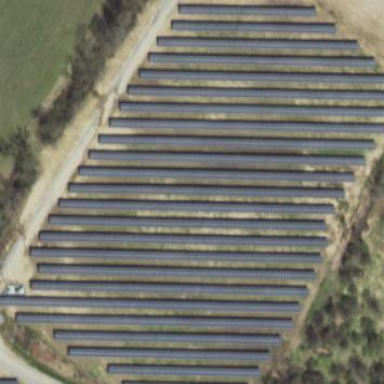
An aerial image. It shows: Solar power plant utilizing photovoltaic technology to produce electricity.